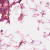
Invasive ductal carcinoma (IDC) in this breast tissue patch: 0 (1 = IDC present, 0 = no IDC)